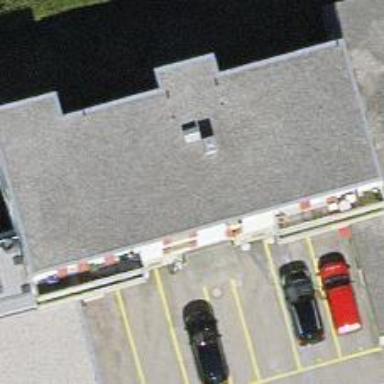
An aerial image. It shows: Restaurant.